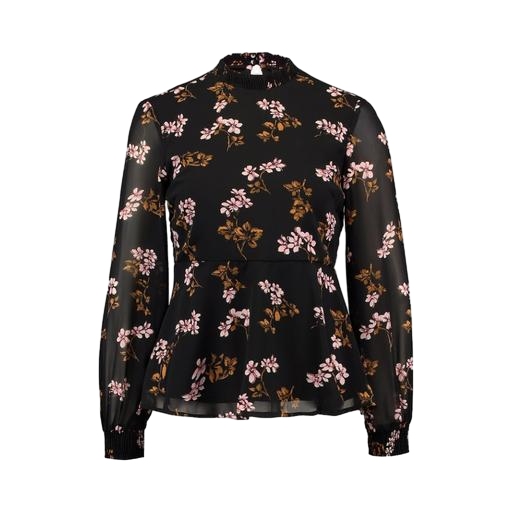
black petite printed mock-neck top only macy, black pussy-bow floral-print blouse, black floral-print top, white background